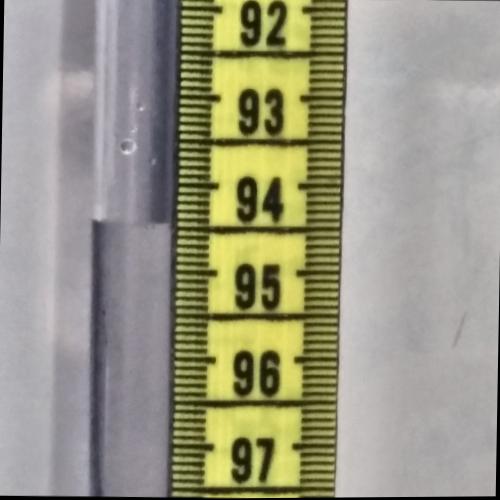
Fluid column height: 94.4 cm